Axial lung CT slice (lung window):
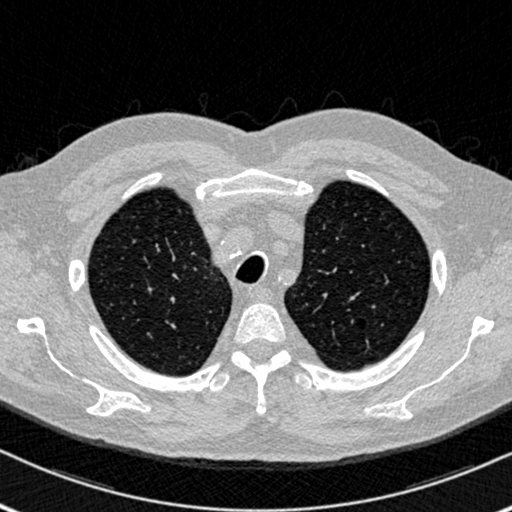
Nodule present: no